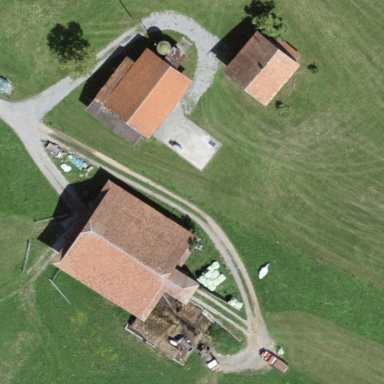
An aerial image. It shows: Farmyard area.